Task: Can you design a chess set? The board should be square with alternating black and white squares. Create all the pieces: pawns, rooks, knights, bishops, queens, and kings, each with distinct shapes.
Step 3857:
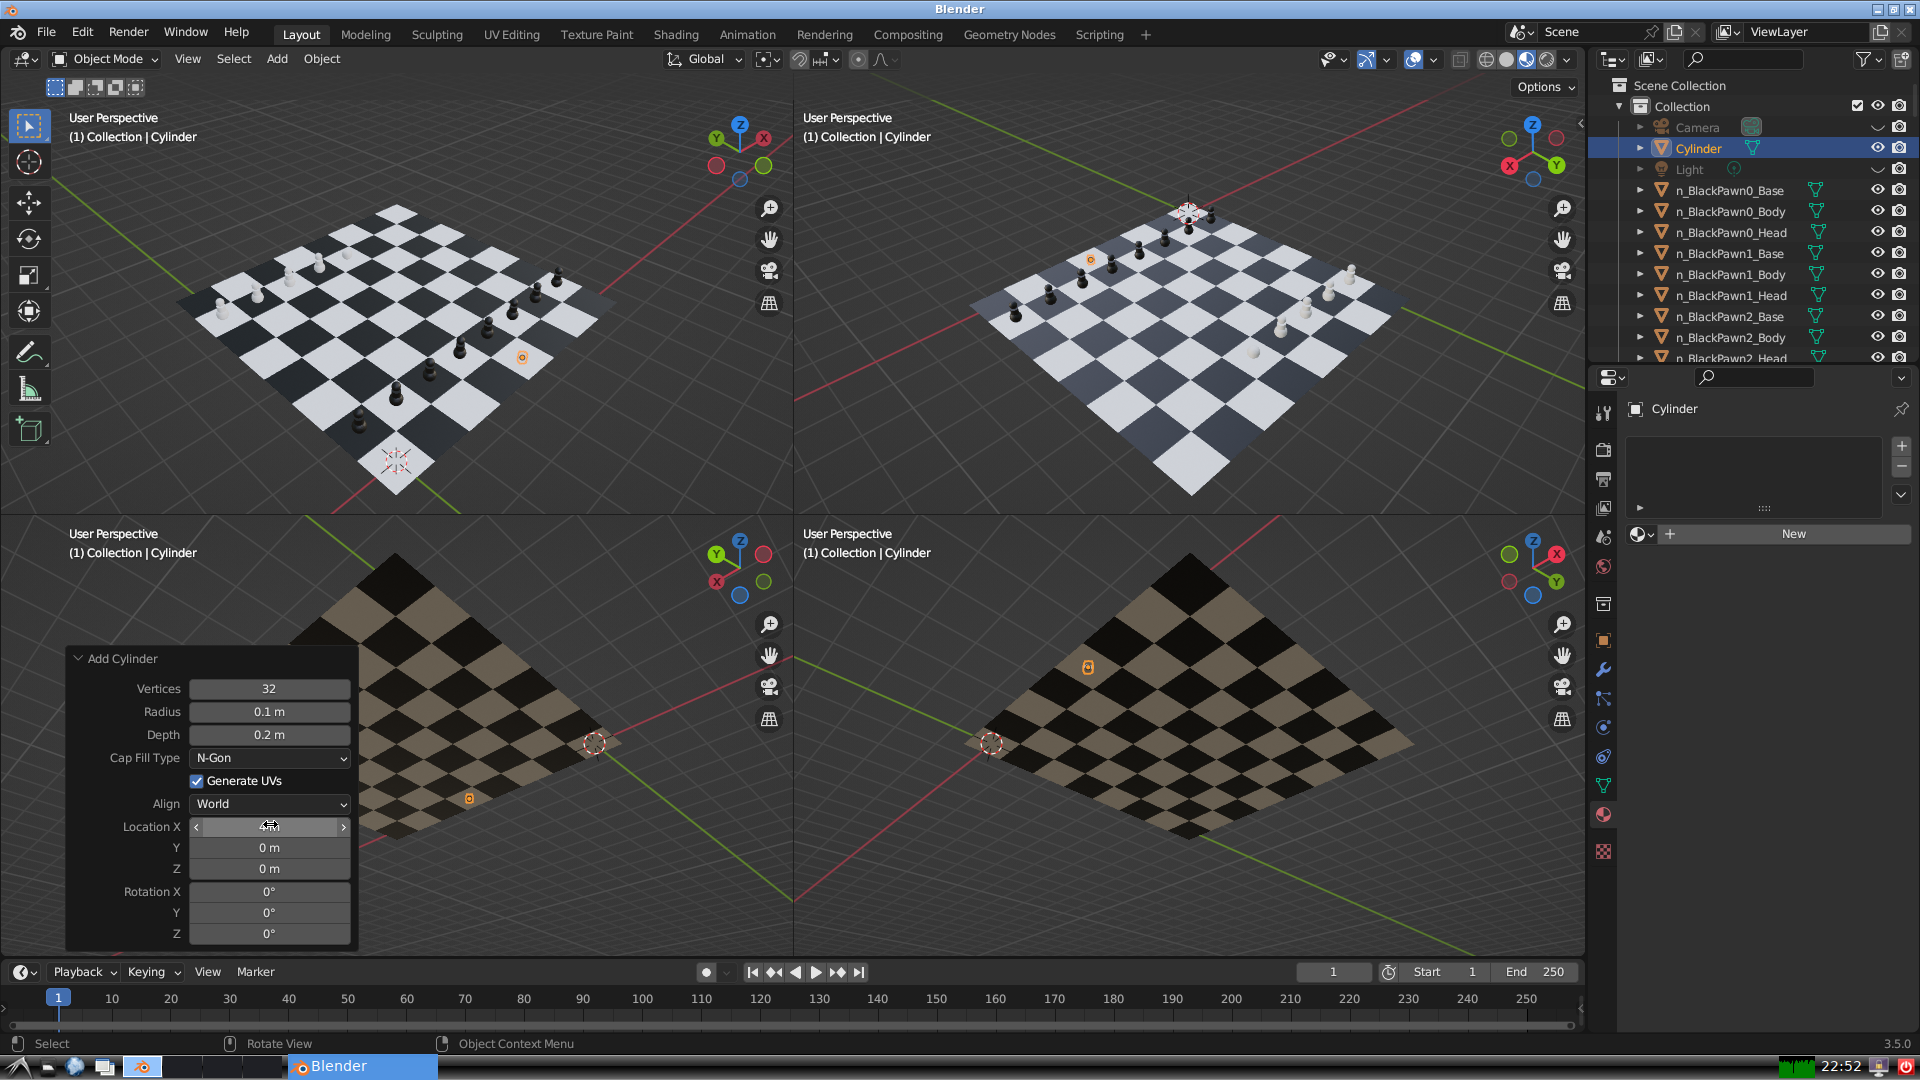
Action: {"mouse_move": [270, 844]}